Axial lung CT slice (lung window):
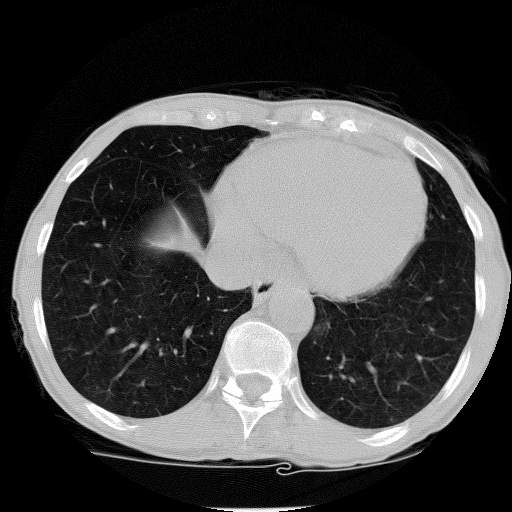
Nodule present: no